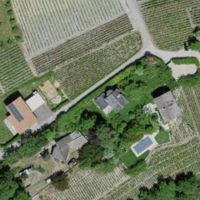
EUNIS habitat code: 40
Species observed at this site:
Convolvulus arvensis